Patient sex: M
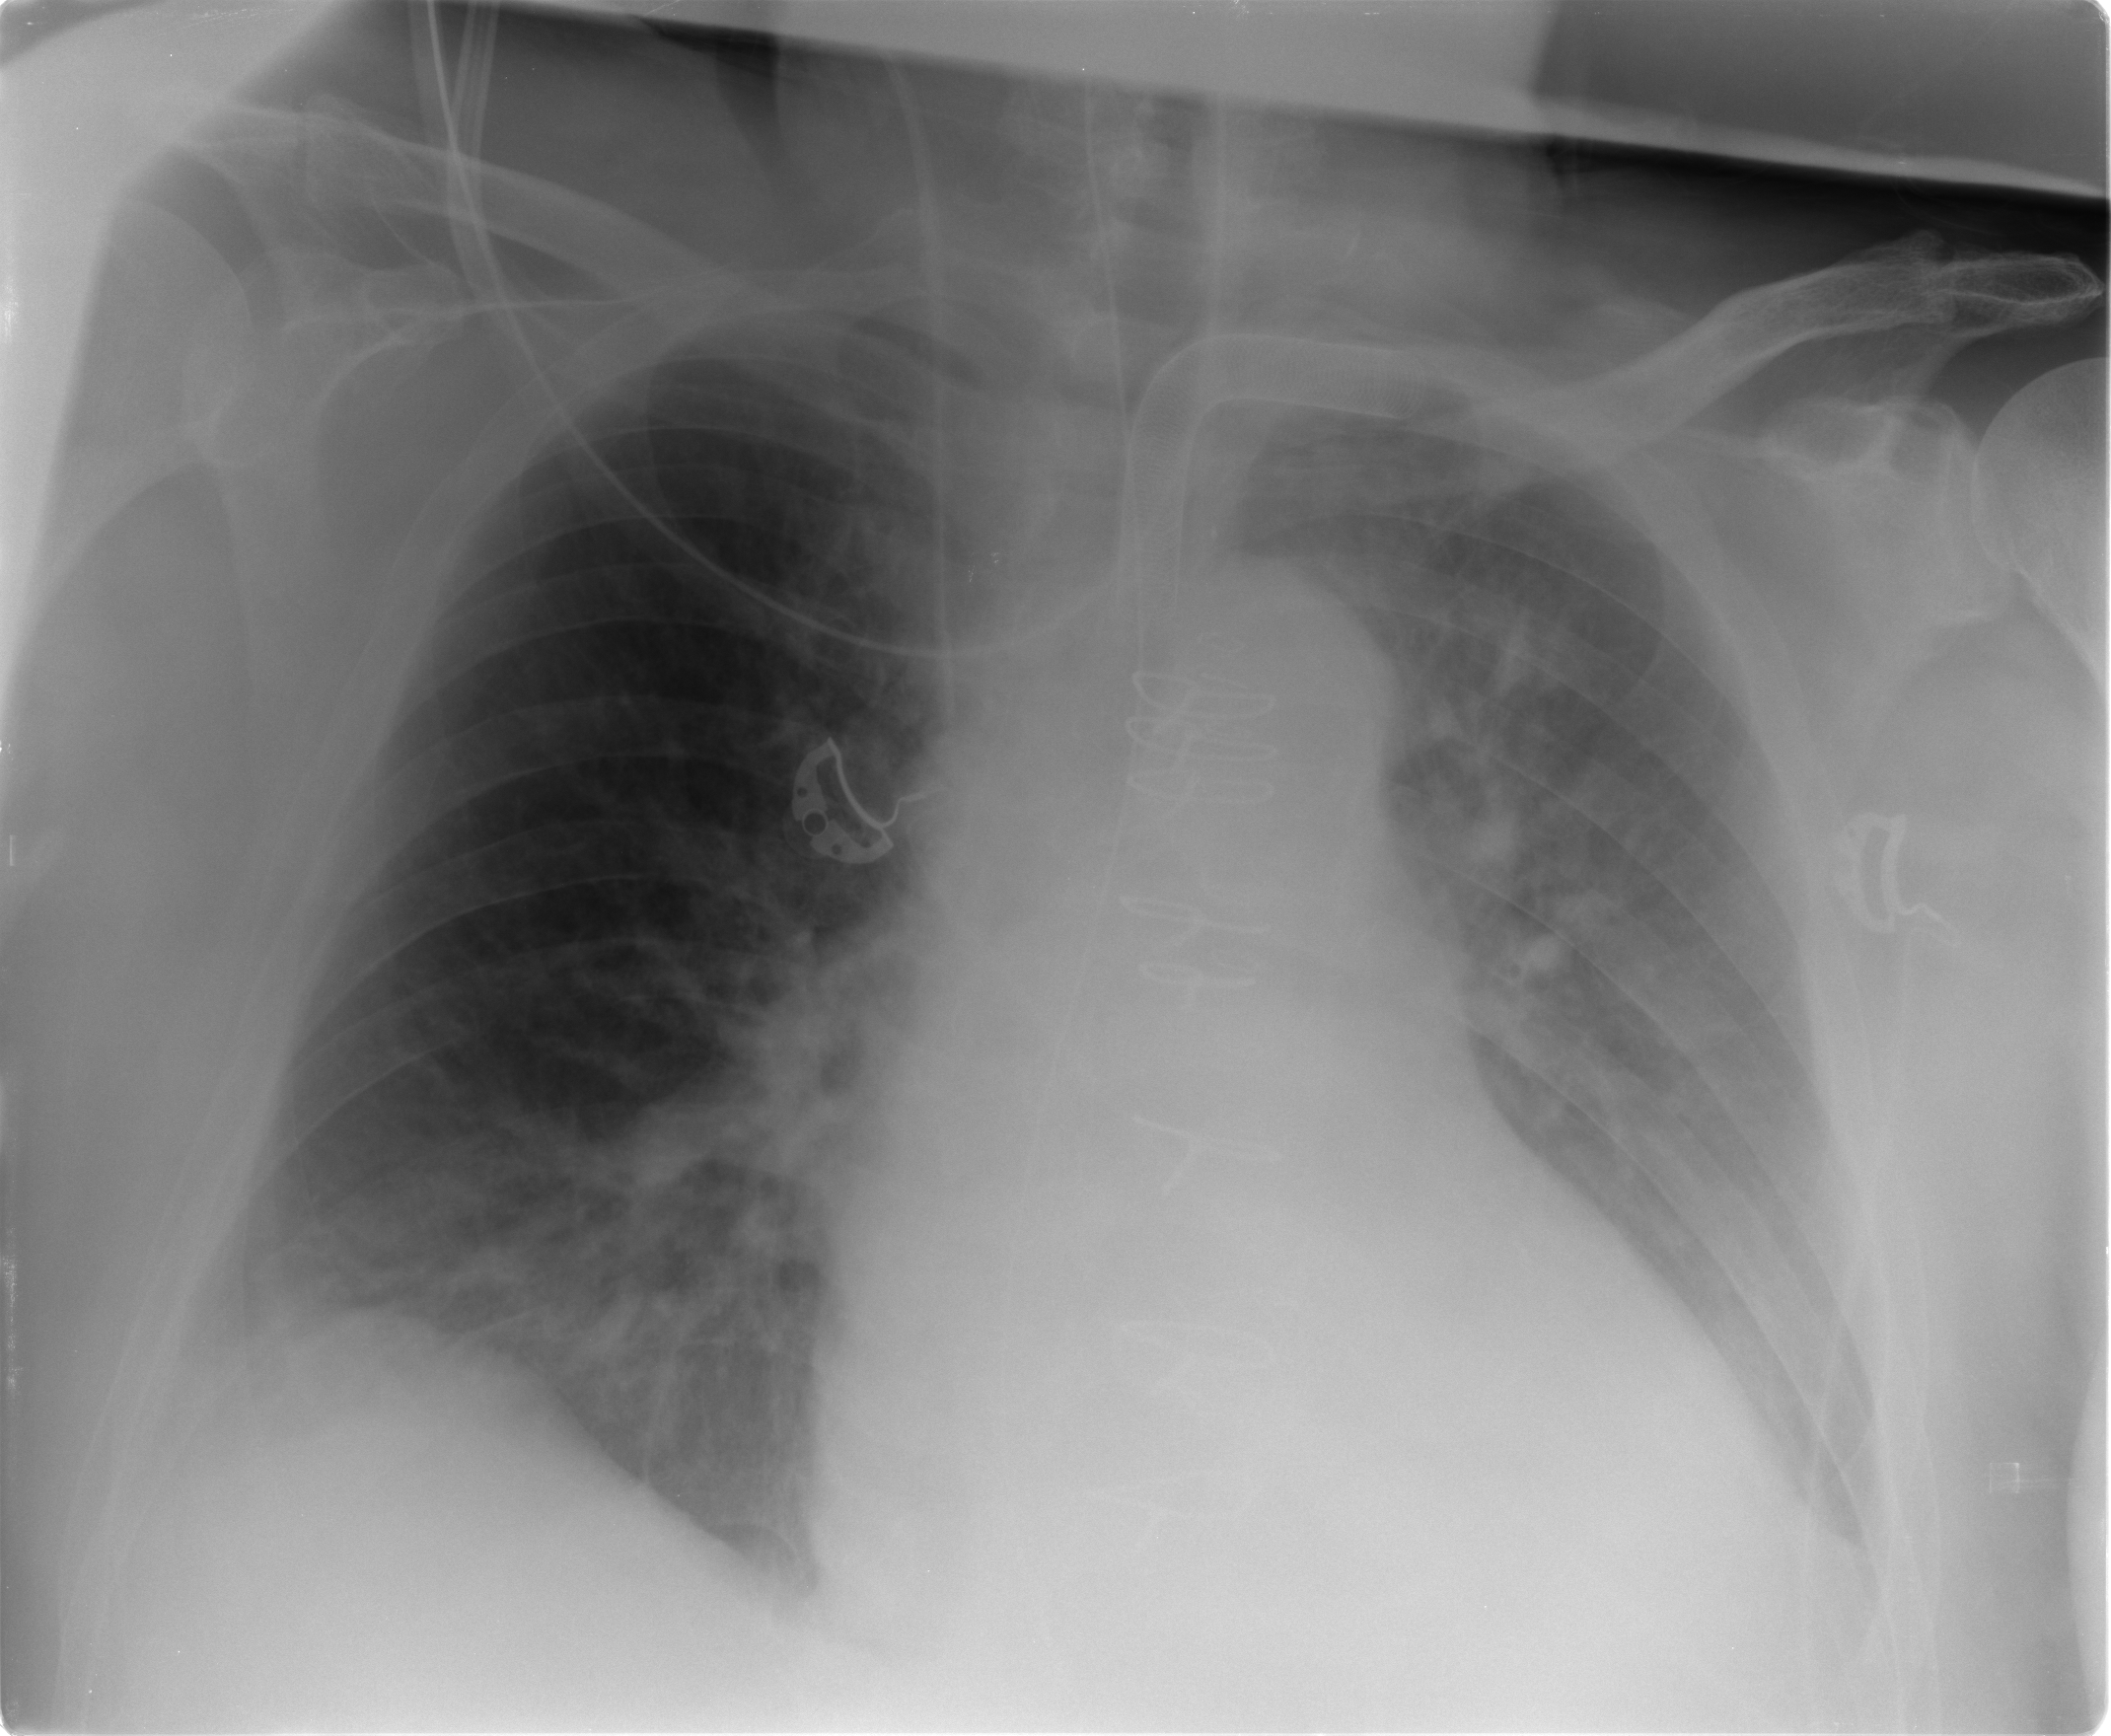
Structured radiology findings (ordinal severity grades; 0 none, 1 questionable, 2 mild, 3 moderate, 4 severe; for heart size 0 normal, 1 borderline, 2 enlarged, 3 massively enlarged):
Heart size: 1
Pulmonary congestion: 1
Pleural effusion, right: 1
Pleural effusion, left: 2
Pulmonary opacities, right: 0
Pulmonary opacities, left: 0
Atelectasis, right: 1
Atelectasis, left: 2